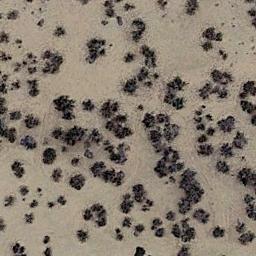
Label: chaparral